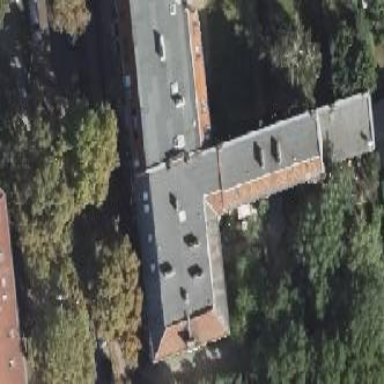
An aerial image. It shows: Building with apartments featuring unique double saltbox roof shape.